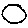
Label: circle